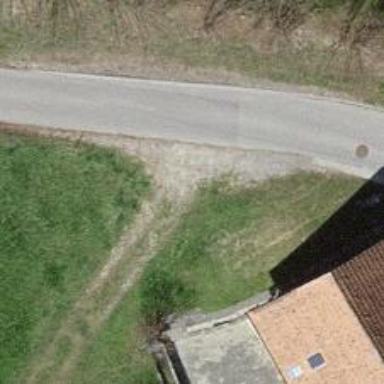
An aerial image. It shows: Historic wayside cross.